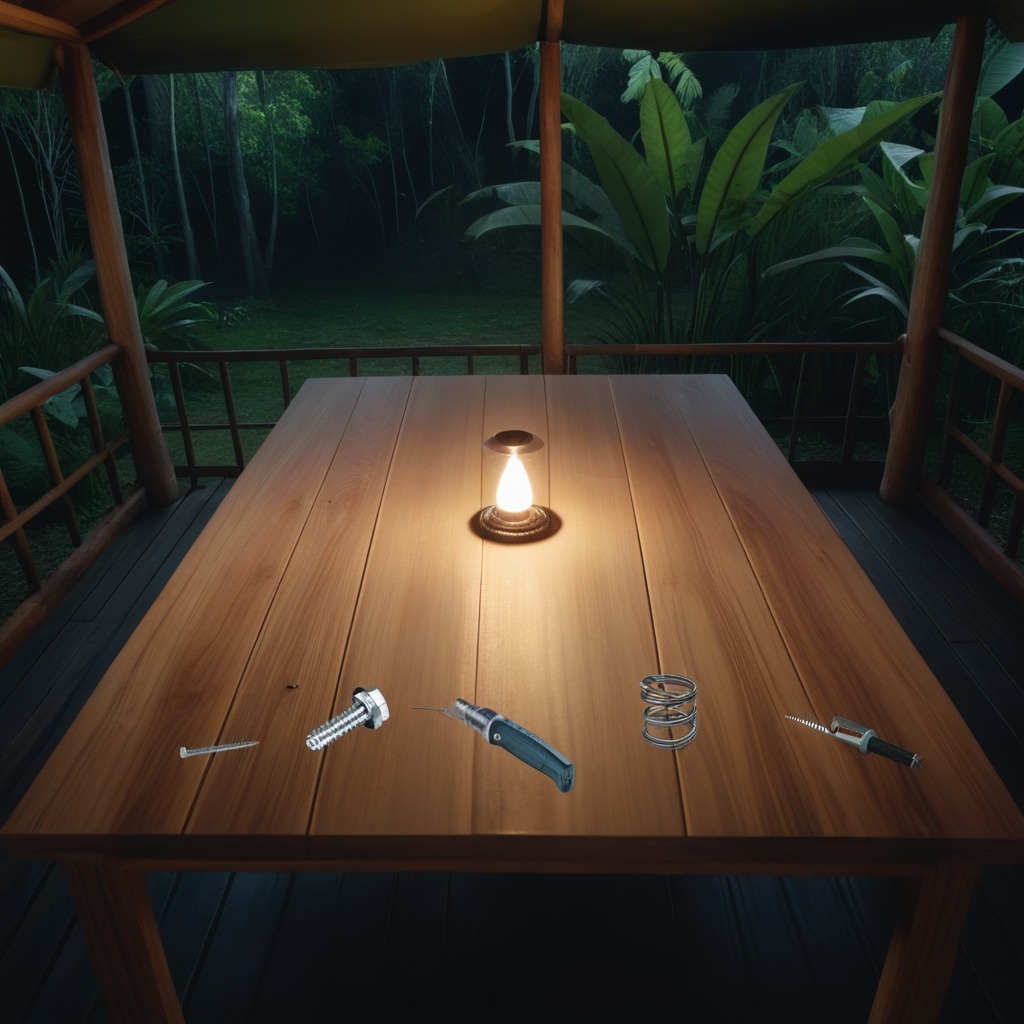
A utility knife, a metal machine screw, an iron nail, a coiled metal spring, and a handheld metal saw are lying on the wooden table.